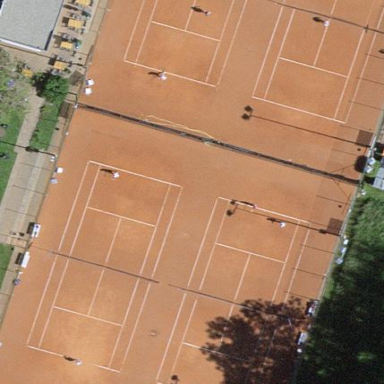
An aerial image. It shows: Tennis court on the leisure land pitch.